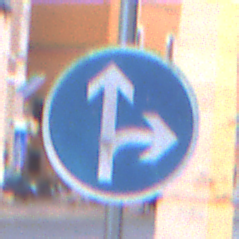
Verkehrszeichen: VorgeschriebeneFahrtrichtungGeradeausOderRechts
Umgebung: Outdoor, Urban
Tageszeit: SunriseSunset
Wetter: Clear
Licht: Natural
Jahreszeit: NotSpecified
Kontrast: MediumContrast